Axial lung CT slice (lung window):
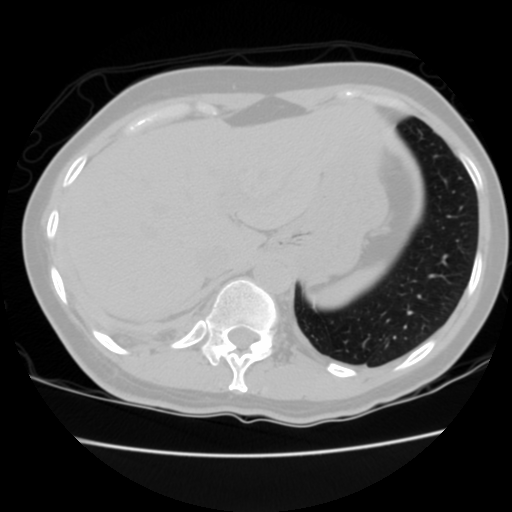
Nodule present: no